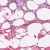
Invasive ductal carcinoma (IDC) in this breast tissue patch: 0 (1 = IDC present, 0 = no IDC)